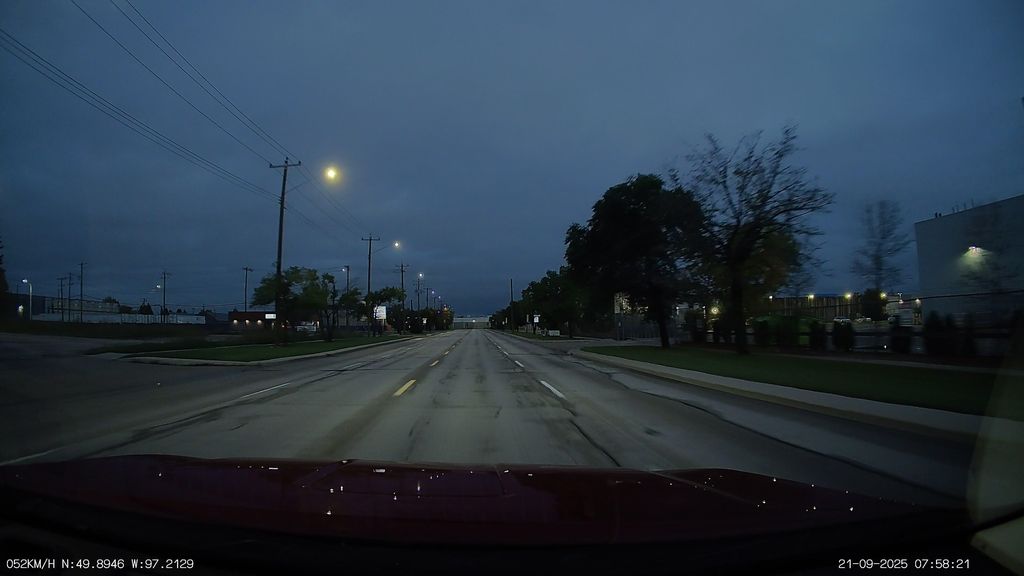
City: winnipeg